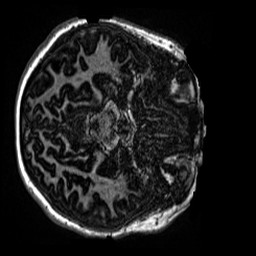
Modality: MP2RAGE
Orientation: axial
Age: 13
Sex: female
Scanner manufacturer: siemens
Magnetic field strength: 3 T
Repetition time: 4 s
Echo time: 0.00299 s